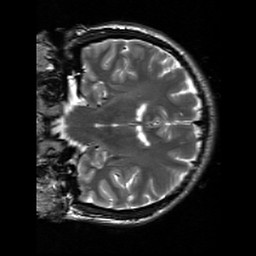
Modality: T2w
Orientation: coronal
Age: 28
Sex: male
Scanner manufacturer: siemens
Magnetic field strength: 3 T
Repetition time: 7 s
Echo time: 0.09 s